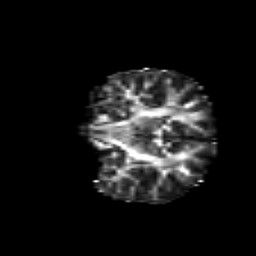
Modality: FA
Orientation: coronal
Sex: female
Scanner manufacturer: siemens
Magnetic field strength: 3 T
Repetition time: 5 s
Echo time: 0.071 s